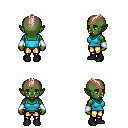
a pixel art fantasy rpg character, female body template, orc, green skin, teal pirate shirt, gold greaves, white blonde short mohawk hairstyle, bronze tiara, white cloth bracers, black shoes, four views (front, back, left, right), 2x2 character sprite sheet, small pixel art, hard edges, no anti-aliasing